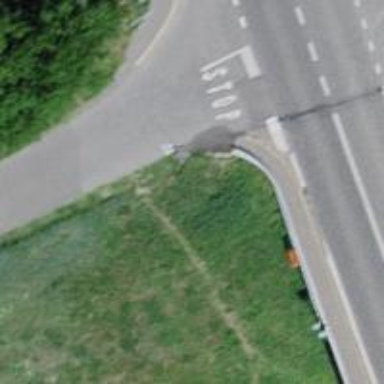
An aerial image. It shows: Kerb serving as barrier.